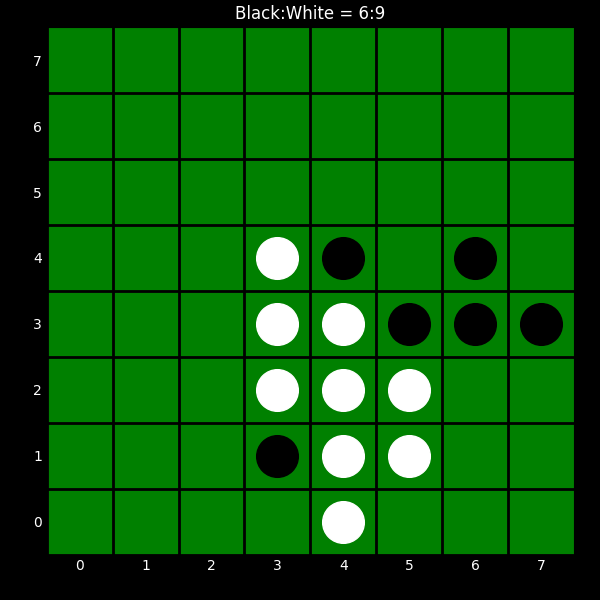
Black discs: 6
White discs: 9